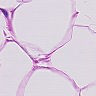
Metastatic tissue present: no